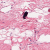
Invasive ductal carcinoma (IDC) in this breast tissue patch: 0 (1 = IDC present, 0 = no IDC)